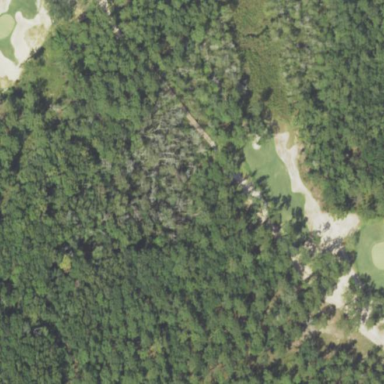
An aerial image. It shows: Rough area on grassy golf course.